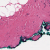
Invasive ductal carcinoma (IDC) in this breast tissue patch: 0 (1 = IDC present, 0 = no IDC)